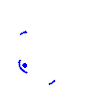
Particle: electron